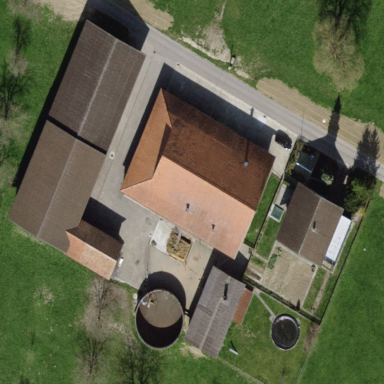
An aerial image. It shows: Farm.